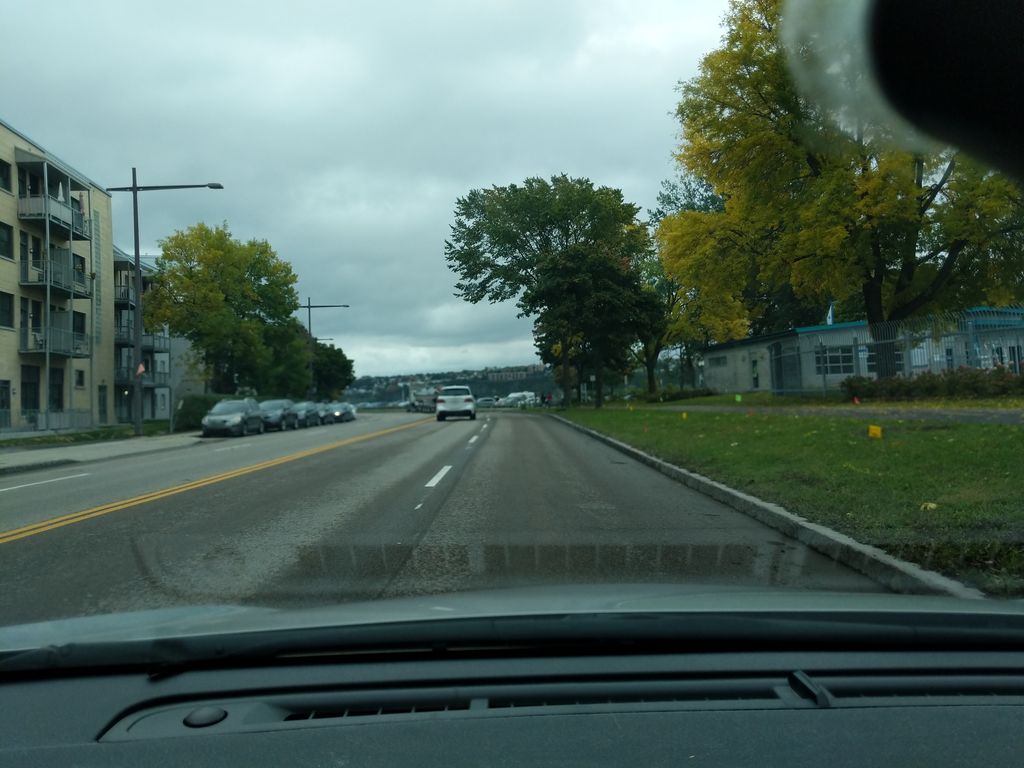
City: quebec_city